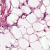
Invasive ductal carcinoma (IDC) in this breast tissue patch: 1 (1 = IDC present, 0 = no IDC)